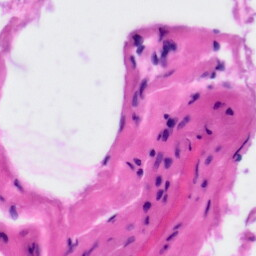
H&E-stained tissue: Tonsil